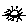
Label: sun